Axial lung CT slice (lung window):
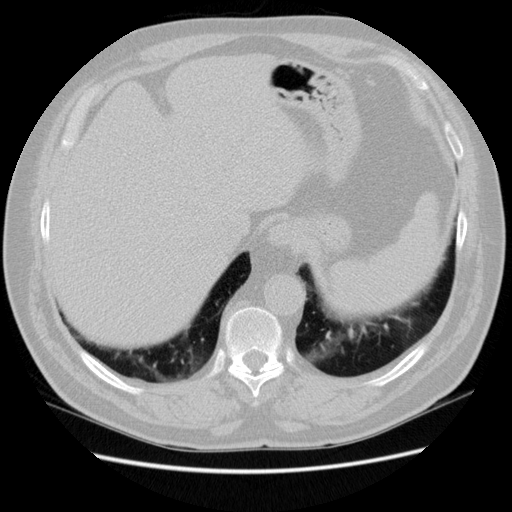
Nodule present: no